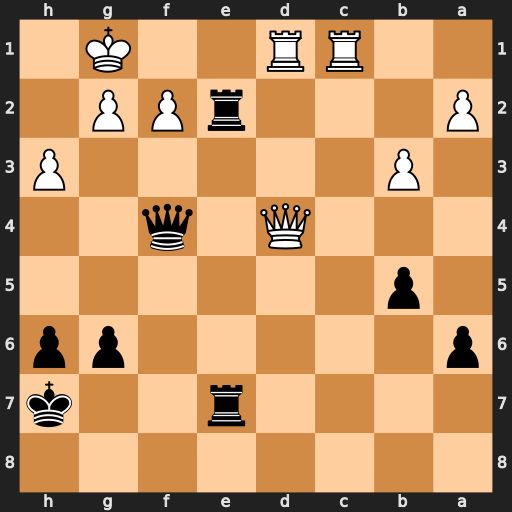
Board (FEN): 8/4r2k/p5pp/1p6/3Q1q2/1P5P/P3rPP1/2RR2K1
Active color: b
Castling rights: -
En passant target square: -
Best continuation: Re1+ Rxe1 Rxe1+ Rxe1 Qxd4